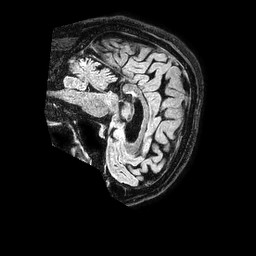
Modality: FLAIR
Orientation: sagittal
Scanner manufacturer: philips
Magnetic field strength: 1.5 T
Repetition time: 4.8 s
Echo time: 0.3 s